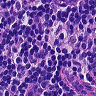
Metastatic tissue present: no